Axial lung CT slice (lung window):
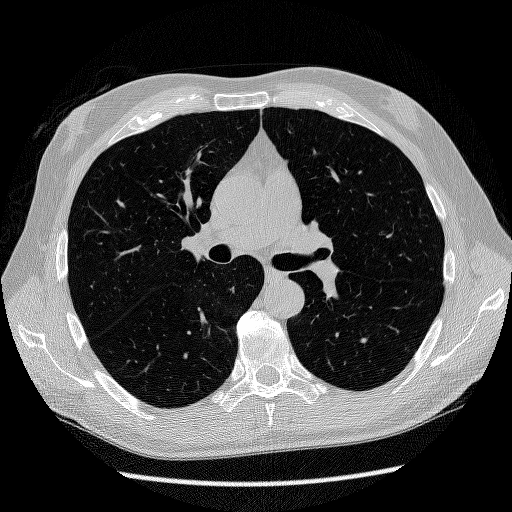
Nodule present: no